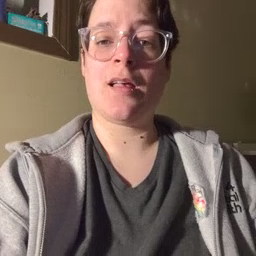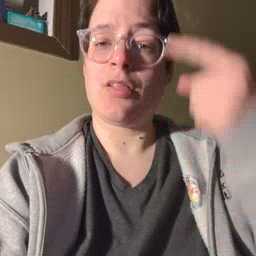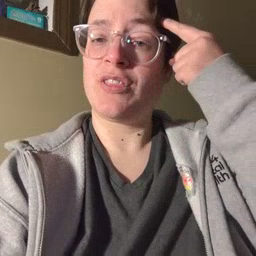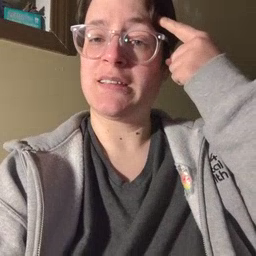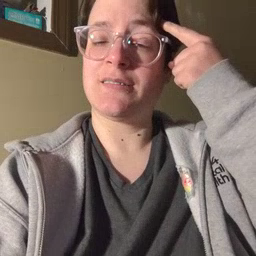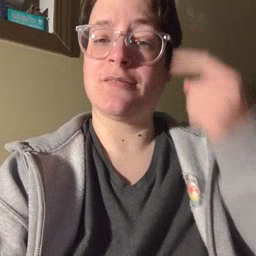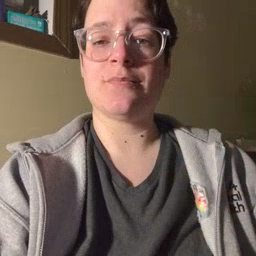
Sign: think